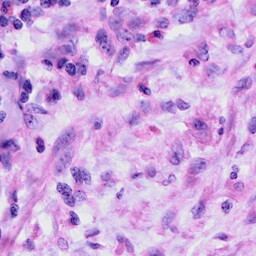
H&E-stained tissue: Cervix